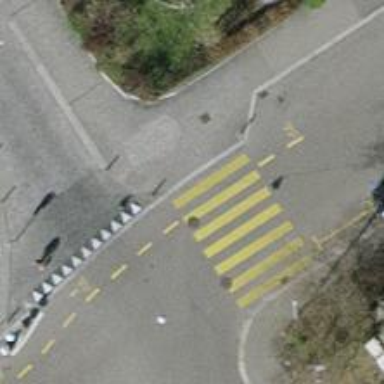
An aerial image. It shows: Uncontrolled zebra crossing with notable zebra markings.